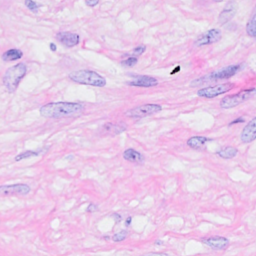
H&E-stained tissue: Breast